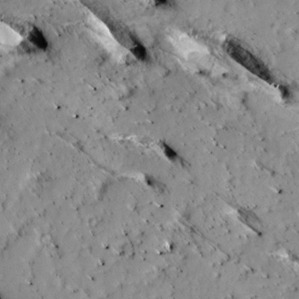
Label: non_frost